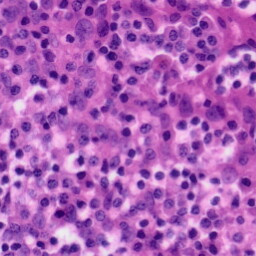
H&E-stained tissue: Tonsil